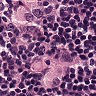
Metastatic tissue present: no